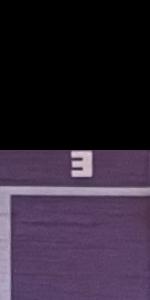
Label: Empty